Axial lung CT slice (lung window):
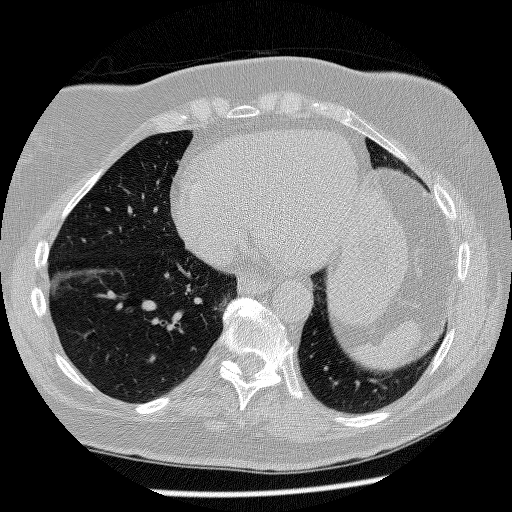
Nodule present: no